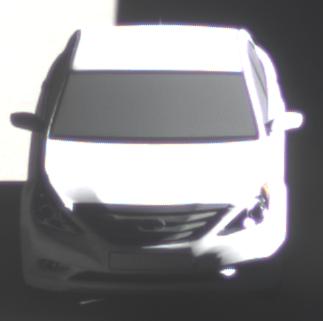
Make: Hyundai
Model: Sonata
Detailed model: Gen. 6 YF
Model produced from: 2009
Model produced until: 2016
Doors: 4
Color: white
Road condition: dry road
Daytime: morning or afternoon
Contrast: high contrast